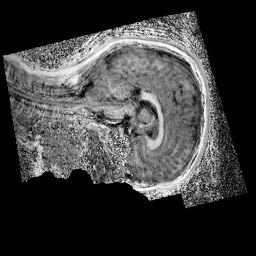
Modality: UNIT1_denoised
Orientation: sagittal
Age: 10
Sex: female
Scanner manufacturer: siemens
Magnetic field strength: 3 T
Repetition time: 4 s
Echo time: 0.00299 s